Interaction volume radius: 5 \u00c5
Interaction volume height: 10 \u00c5
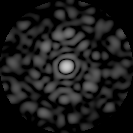
Disorder parameter: 0.9055